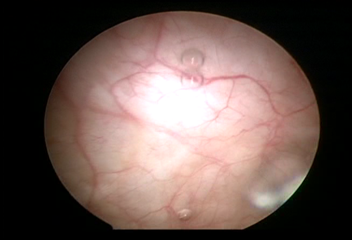
Modality: WLC
Class: Normal mucosa
Bladder cancer association: No